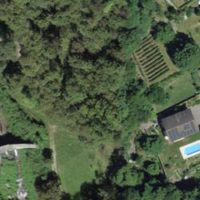
EUNIS habitat code: 41
Species observed at this site:
Impatiens parviflora